Interaction volume radius: 5 \u00c5
Interaction volume height: 25 \u00c5
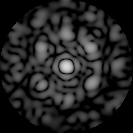
Disorder parameter: 0.5473